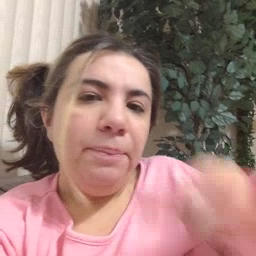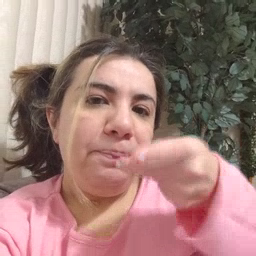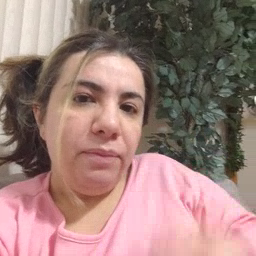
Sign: pizza